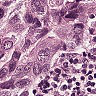
Metastatic tissue present: yes